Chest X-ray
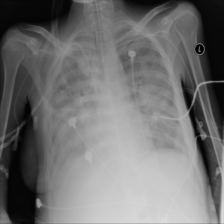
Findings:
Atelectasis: negative
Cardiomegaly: negative
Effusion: positive
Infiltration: positive
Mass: negative
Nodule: negative
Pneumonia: negative
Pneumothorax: negative
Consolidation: negative
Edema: negative
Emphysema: negative
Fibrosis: negative
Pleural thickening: negative
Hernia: negative